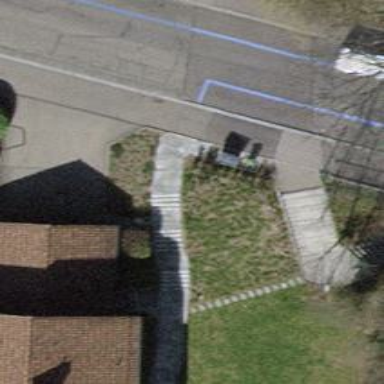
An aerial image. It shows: Stone steps along the road.